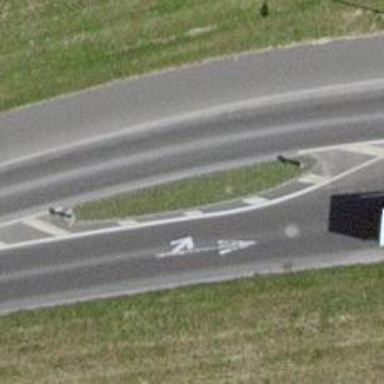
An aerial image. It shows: Traffic calming island.